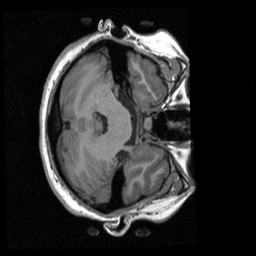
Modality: T1w
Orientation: axial
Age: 23
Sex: female
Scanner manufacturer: siemens
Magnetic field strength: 3 T
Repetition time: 2.3 s
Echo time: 0.00298 s